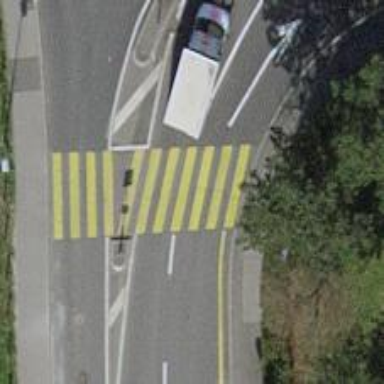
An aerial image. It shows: Uncontrolled zebra crossing with central island. The crossing is marked with zebra stripes.